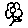
Label: flower